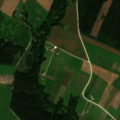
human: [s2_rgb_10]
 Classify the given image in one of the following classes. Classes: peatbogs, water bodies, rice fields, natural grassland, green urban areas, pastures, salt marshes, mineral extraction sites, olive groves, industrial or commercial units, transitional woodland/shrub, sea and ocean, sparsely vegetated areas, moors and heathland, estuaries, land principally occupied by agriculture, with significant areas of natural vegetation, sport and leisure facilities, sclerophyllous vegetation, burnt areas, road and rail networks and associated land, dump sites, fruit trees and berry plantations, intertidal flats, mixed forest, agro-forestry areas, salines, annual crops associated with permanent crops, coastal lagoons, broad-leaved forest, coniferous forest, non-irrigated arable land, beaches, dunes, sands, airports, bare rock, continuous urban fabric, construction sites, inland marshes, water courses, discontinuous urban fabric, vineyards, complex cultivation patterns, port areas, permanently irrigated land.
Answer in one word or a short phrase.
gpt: non-irrigated arable land, complex cultivation patterns, coniferous forest, mixed forest